Question: I'm sitting with this SELECT statement
I got ONE product separated into 5 products, each with a column telling how many you should order to get it for that price.
What I want is, for instance, if I'm ordering 54, I should get the price from 50.
If I'm ordering 100 or 101 etc.. I should get the price from 100.. and so on.
Here's my SELECT so far ..
'''
SELECT
entity.entity_id AS "ID",
entity.value AS "Name",
qty_price.qty AS "Pcs",
qty_price.value AS "Price"
FROM 'mg_catalog_product_entity_tier_price' qty_price
JOIN 'mg_catalog_product_entity_varchar' entity
ON qty_price.entity_id = entity.entity_id
WHERE entity.entity_id = 300
AND entity.value = (SELECT name FROM 'mg_catalog_product_flat_1' WHERE 'mg_catalog_product_flat_1'.entity_id = entity.entity_id)
LIMIT 10;
'''
EDIT: Here is the screenshot that was mentioned in the comments to the replies:

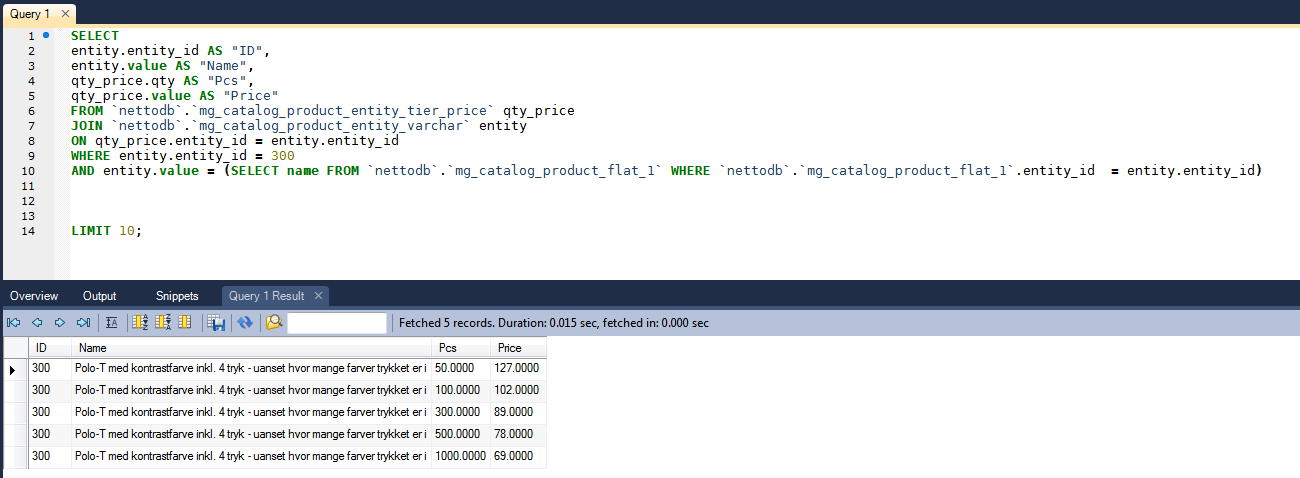
Answer: You probably need something like this (note, I am not referring to your exact tables):
'''
SELECT
item_id,
item_quantity,
(
SELECT base_price
FROM prices p
WHERE
o.item_id = p.item_id AND
o.item_quantity >= p.base_quantity
ORDER BY p.base_quantity
LIMIT 1
) FROM orders o
'''
Here orders is your table of orders, it has item_id and quantity. Prices is a static table having item_id, quantity and base price per item at that quantity. So if you have
'17 6' in orders (meaning you are buying 6 of an item with id=17) and '17 1 3.50', '17 5 3.29', '17 100 3.01' ('item_id, quantity, base_price') you will get '17 6 3.29' as a result.